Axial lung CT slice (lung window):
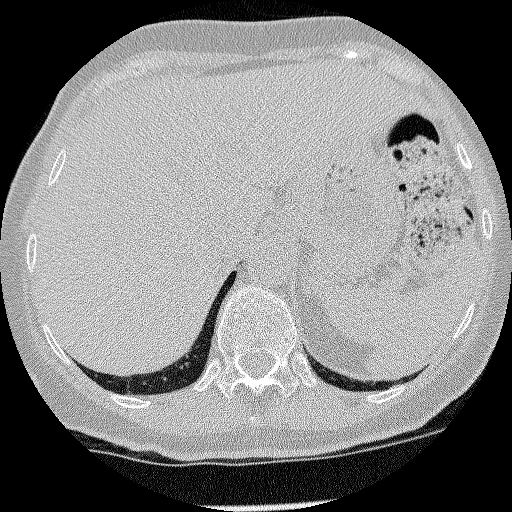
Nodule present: no